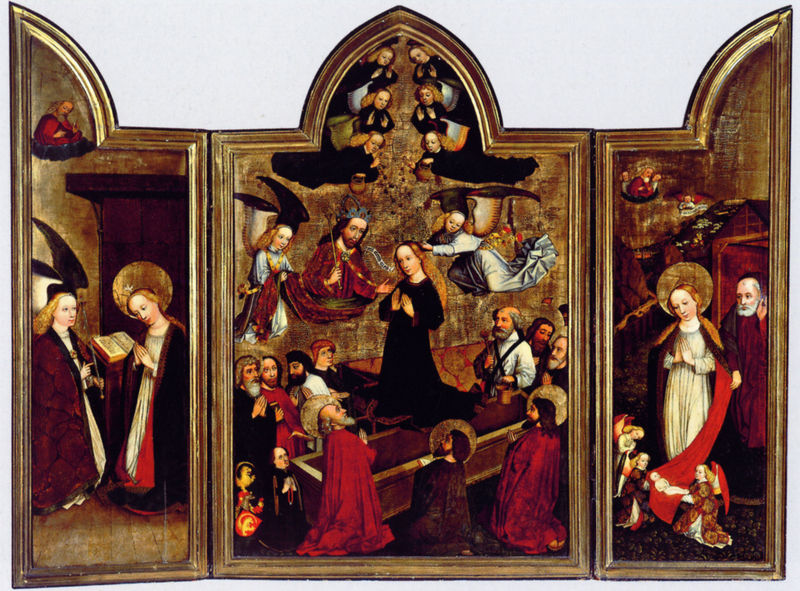
Titel: Gemaltes Retabel mit Himmelfahrt und Krönung Mariens, Verkündigung und Anbetung des Kindes; aus der Elisabethkirche in Breslau
Künstler: Meister des Wolfgangaltares
Standort: Warschau
Institution: Muzeum Narodowe
Schlagwörter: blau, flügel, gemälde, gott, himmel, mann, umhang, weiß, menschen, braun, fenster, frau, holz, hüte, kleid, männer, schwarz, rot, wolke, bart, bärte, wand, bibel, johannes, rahmen, taube, tod, kirche, auge, gewand, gold, mantel, drei, kind, vater, gotik, fliegen, kinder, engel, tafel, robe, warten, buch, religion, schweben, beten, altar, wappen, heiligenschein, pfarrer, sarg, nimbus, gotisch, christus, grab, jesus, ostern, krönung, priester, segnen, kin, heilige, maria, madonna, anbetung, jesu, mutter gottes, petrus, grablegung, goldgrund, ikone, auferstehung, altdeutsch, altarbild, himmelfahrt, josef, joseph, verkündigung, michael, geburt, tryptichon, seitenflügel, dreifaltigkeit, marienkrönung, stifter, tryptischon, flügelaltar, mitteltafel, triptychon, apostel, gabriel, triptichon, passion, verkündung, schwalbe, heerscharen, klappen, klappaltar, wandelaltar, adoratio, assunta, dreiflügel, maria himmelfahrt, mittelalterheilige, tempelbringung, trptichon, van eick, vatertag, genter altar, hewilige, taube+, ntryptychon, triconchos